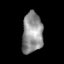
Tissue: skin
Cell type: Epithelial cells
Senescence score: 0.2399
Nuclear area (px): 816
Mean DAPI intensity: 144.92